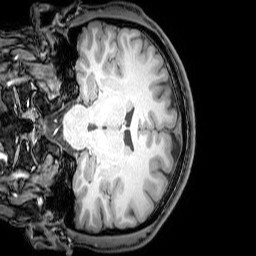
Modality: T1w
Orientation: coronal
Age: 20
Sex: male
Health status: healthy
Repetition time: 0.081 s
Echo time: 0.037 s